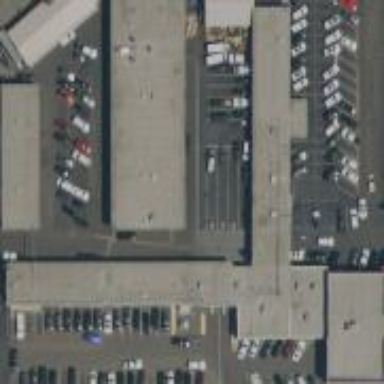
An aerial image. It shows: Commercial building.